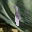
Label: 1